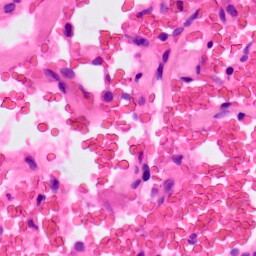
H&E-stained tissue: Lung